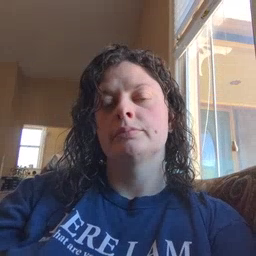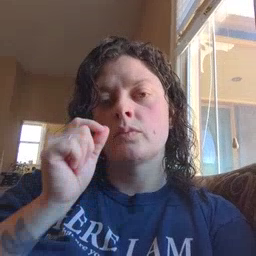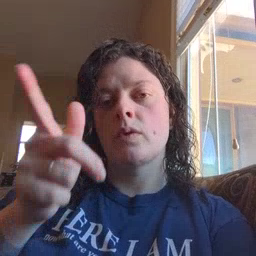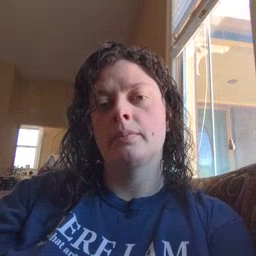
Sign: wake